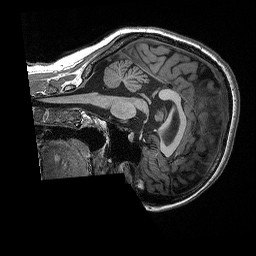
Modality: T1w
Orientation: sagittal
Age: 23
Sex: female
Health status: healthy
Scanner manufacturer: siemens
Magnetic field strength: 3 T
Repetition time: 2.3 s
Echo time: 0.00298 s